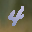
Label: 4